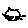
Label: cat